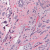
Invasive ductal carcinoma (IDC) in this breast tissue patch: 1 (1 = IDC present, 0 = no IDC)